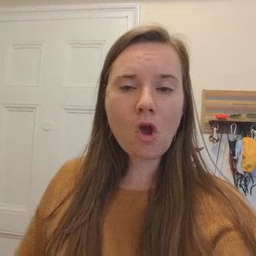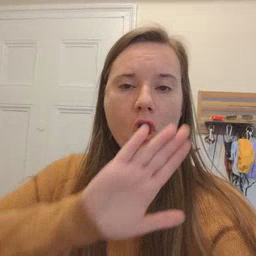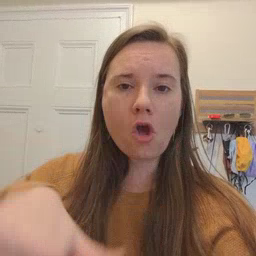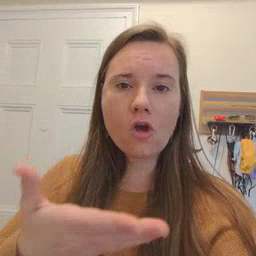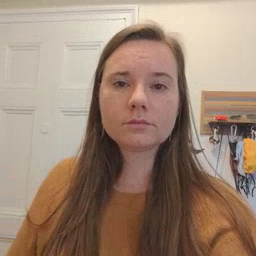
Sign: all